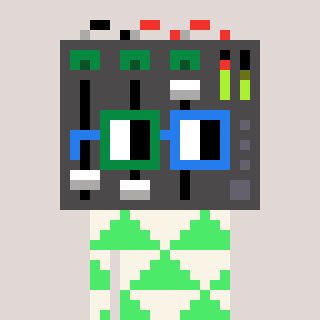
a pixel art character with square green and blue glasses, a mixer-shaped head and a teal-colored body on a warm background